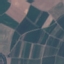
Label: PermanentCrop